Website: crate-barrel
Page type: billing-address
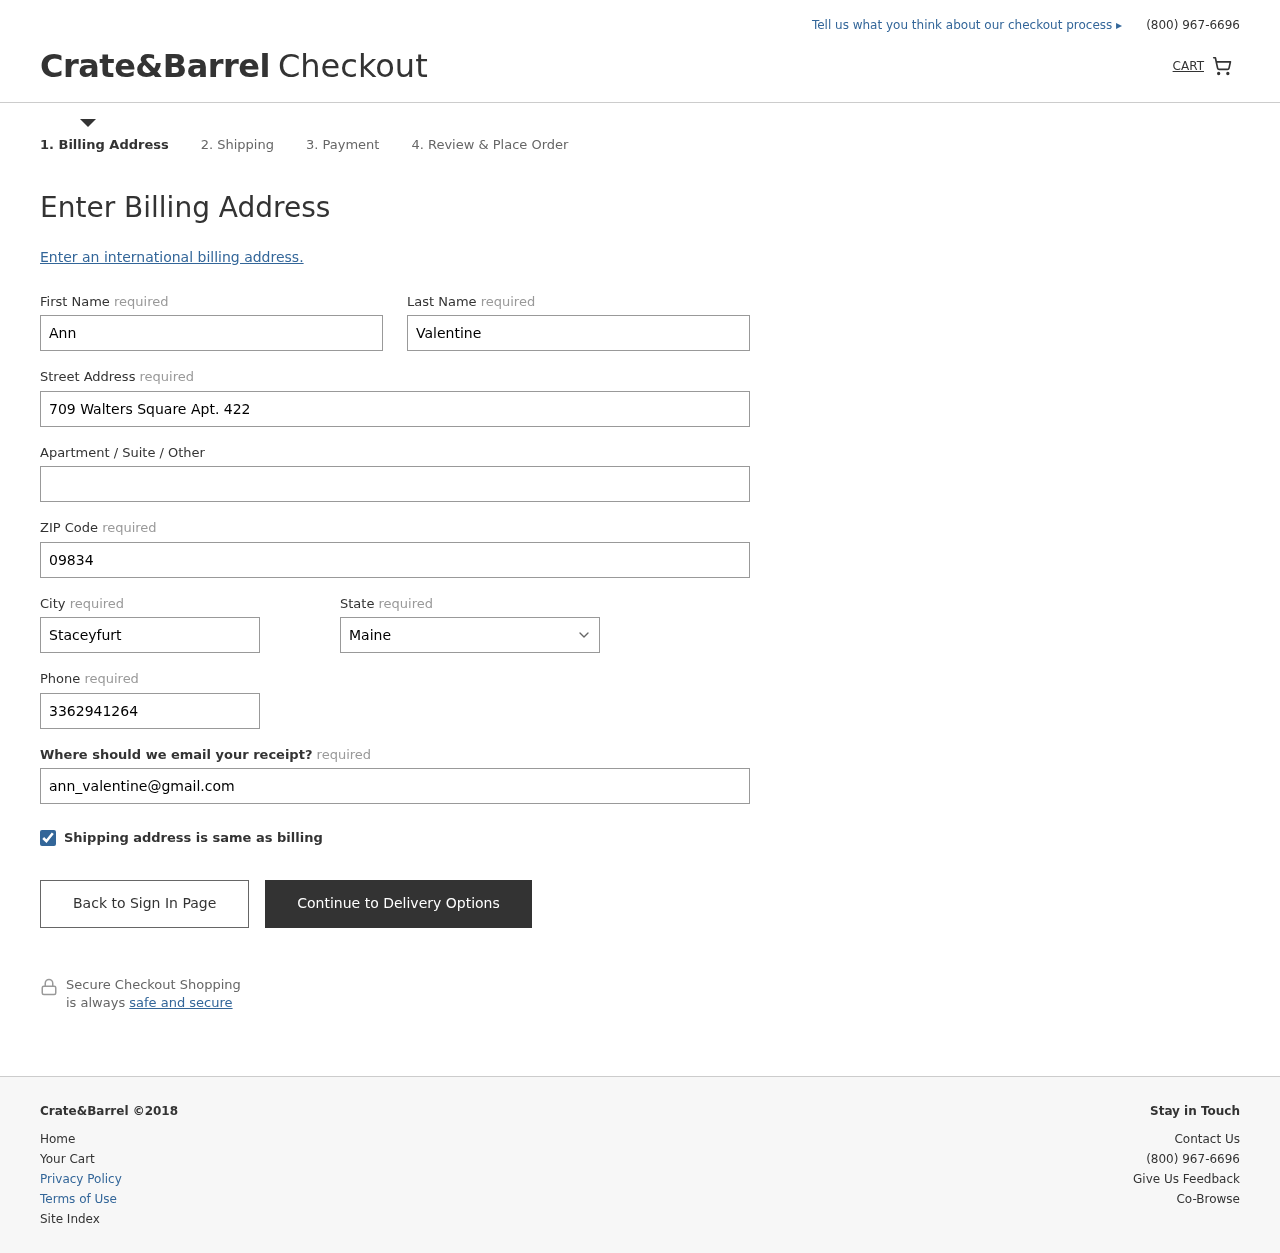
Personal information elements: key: PII_STATE
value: Maine
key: PII_FIRSTNAME
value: Ann
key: PII_LASTNAME
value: Valentine
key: PII_STREET
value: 709 Walters Square Apt. 422
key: PII_POSTCODE
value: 09834
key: PII_CITY
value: Staceyfurt
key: PII_PHONE
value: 3362941264
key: PII_EMAIL
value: ann_valentine@gmail.com